Question: I've designed a very simple domain specific language(DSL) to specify and execute full-screen interactive behavior on devices. It's event based action language with XML as the carrier syntax. Example of it is here:
'''
<state no="15000" >
<timeout>30</timeout>
<backgroundactions>
<as3function name="hideImages">
</as3function>
</backgroundactions>
<screen>
<components>
<textfield x="50" y="120" width="924" textsize="50" background="1" border="1">
<text say="1">
<part type="text">Who would you like to call?</part>
</text>
</textfield>
<button label="MENU" width="80" height="30" x="920" y="10" textsize="14" icon="none" adjtext="-5">
<event name="clicked">
<action preconditions="no" name="transition">
<parameter>
<type>state</type>
<name>n</name>
<value>800</value>
</parameter>
</action>
</event>
</button>
<button label="My contacts" width="250" height="200" x="212" y="500" textsize="40" icon="iconRight2.png" iconx="65" icony="20" adjtext="35">
<event name="clicked">
<action preconditions="no" name="transition">
<parameter>
<type>state</type>
<name>n</name>
<value>15007</value>
</parameter>
</action>
</event>
</button>
<button label="Other" width="250" height="200" x="562" y="500" textsize="40" icon="iconWrong2.png" iconx="65" icony="20" adjtext="35">
<event name="clicked">
<action preconditions="no" name="transition">
<parameter>
<type>state</type>
<name>n</name>
<value>15100</value>
</parameter>
</action>
</event>
</button>
</components>
</screen>
</state>
'''
It semantically means the following:

It's a state transition language where the programmer declaratively describes the UI layout and the events to which the program should react to and the actions flowing the events. The DSL is designed for readability. Here's a short description of the nodes:
- - - -
Is there a way to represent this particular language in a more formal description as a grammar or meta-model(i am not familiar with language modeling techniques). My idea is to write a language specifications for this DSL so that other programmers in my team can generate scripts in other languages of their choice such as python or lua from this specifications. Possibly even code-generate this XML as well? What would be the best way to represent this? I have been going through lots of language tools and dsl tools, but i can't figure out what would be most efficient for this langauge? someone with expertise can help me in the right direction and give a headstart on the steps that need to be done.
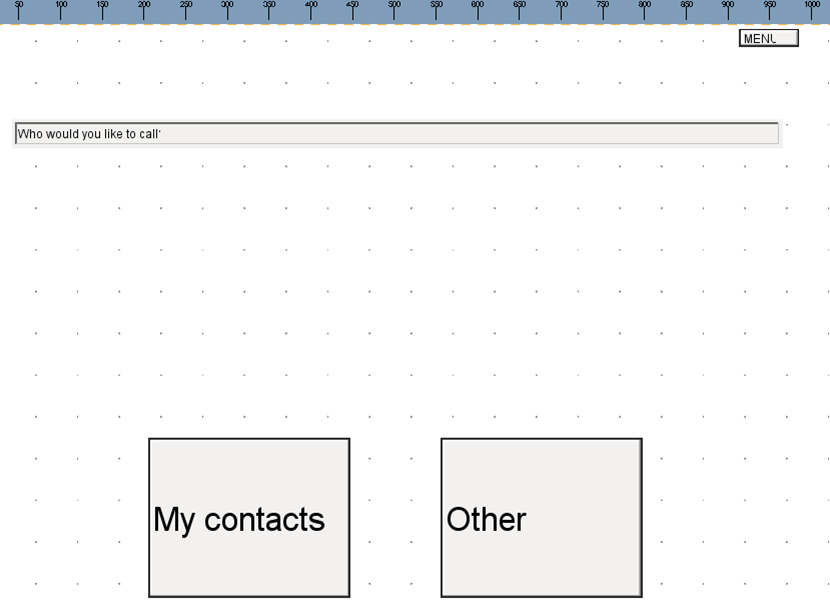
Answer: Use of DSLs to get close to the actual problem domain (UI and related events) makes perfectly sense. I'm aware of several metamodels specified for a certain UI, such as: mobile phones, sports computers, automotive infotainment systems, various touchscreen devices and web apps (see some public languages at <URL>. The generators can then be used to produce actual code, prototypes or test scripts.
To define these domain-specific modeling languages you specify first the metamodel including concepts (e.g. button, transition, state) and related rules (e.g. pressing button triggers a transition) followed by some notation. Then you can test the language to define a sample models like you did with the XML, and finally having some models ready, you can define the generators producing the expected results. With this appraoch companies like Panasonic, Polar and EADS have reported about better quality and increase speed. I've been personally involved is several such cases providing assistance, and wrote an article on the language definition at <URL>. Hope this helps.